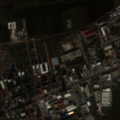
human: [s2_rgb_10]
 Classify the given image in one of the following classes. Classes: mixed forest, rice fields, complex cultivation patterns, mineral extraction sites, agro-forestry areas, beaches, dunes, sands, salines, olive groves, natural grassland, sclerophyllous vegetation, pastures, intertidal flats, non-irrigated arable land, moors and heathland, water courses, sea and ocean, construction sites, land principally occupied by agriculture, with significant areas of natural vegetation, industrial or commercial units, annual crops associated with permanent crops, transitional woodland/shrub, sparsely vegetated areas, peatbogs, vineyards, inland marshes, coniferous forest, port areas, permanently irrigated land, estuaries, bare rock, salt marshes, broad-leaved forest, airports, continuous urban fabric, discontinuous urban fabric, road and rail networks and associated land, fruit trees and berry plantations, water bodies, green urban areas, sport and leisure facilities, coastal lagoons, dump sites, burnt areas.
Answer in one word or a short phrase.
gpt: discontinuous urban fabric, industrial or commercial units, non-irrigated arable land, pastures, complex cultivation patterns